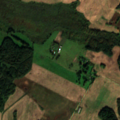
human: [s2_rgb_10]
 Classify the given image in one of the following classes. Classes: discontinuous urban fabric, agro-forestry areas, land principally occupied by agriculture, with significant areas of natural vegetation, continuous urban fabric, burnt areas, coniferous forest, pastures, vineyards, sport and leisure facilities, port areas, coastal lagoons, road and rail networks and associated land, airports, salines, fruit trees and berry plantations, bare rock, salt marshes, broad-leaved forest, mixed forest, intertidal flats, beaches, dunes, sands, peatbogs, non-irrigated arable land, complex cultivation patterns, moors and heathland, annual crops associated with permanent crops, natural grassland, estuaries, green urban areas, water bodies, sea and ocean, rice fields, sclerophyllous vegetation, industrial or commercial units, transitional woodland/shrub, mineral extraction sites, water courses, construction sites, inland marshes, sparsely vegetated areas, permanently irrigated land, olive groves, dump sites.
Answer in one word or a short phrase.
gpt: non-irrigated arable land, complex cultivation patterns, mixed forest, transitional woodland/shrub